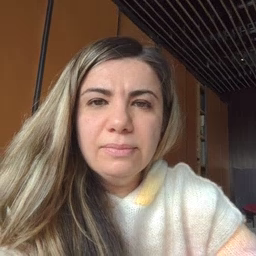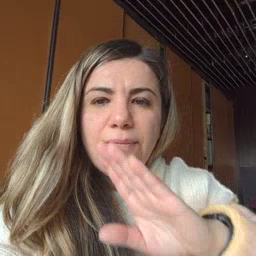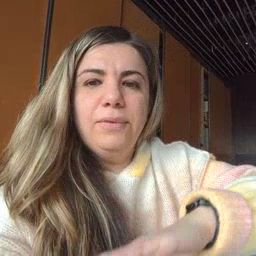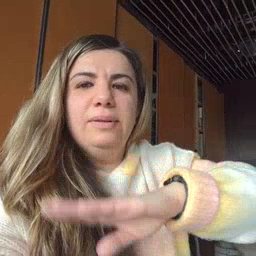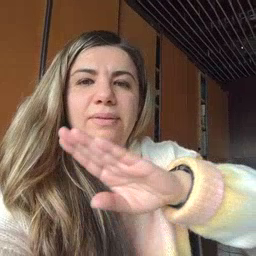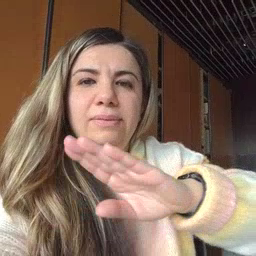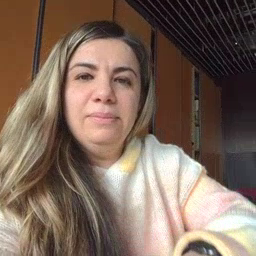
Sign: fall